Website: apple
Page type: customer-info-address
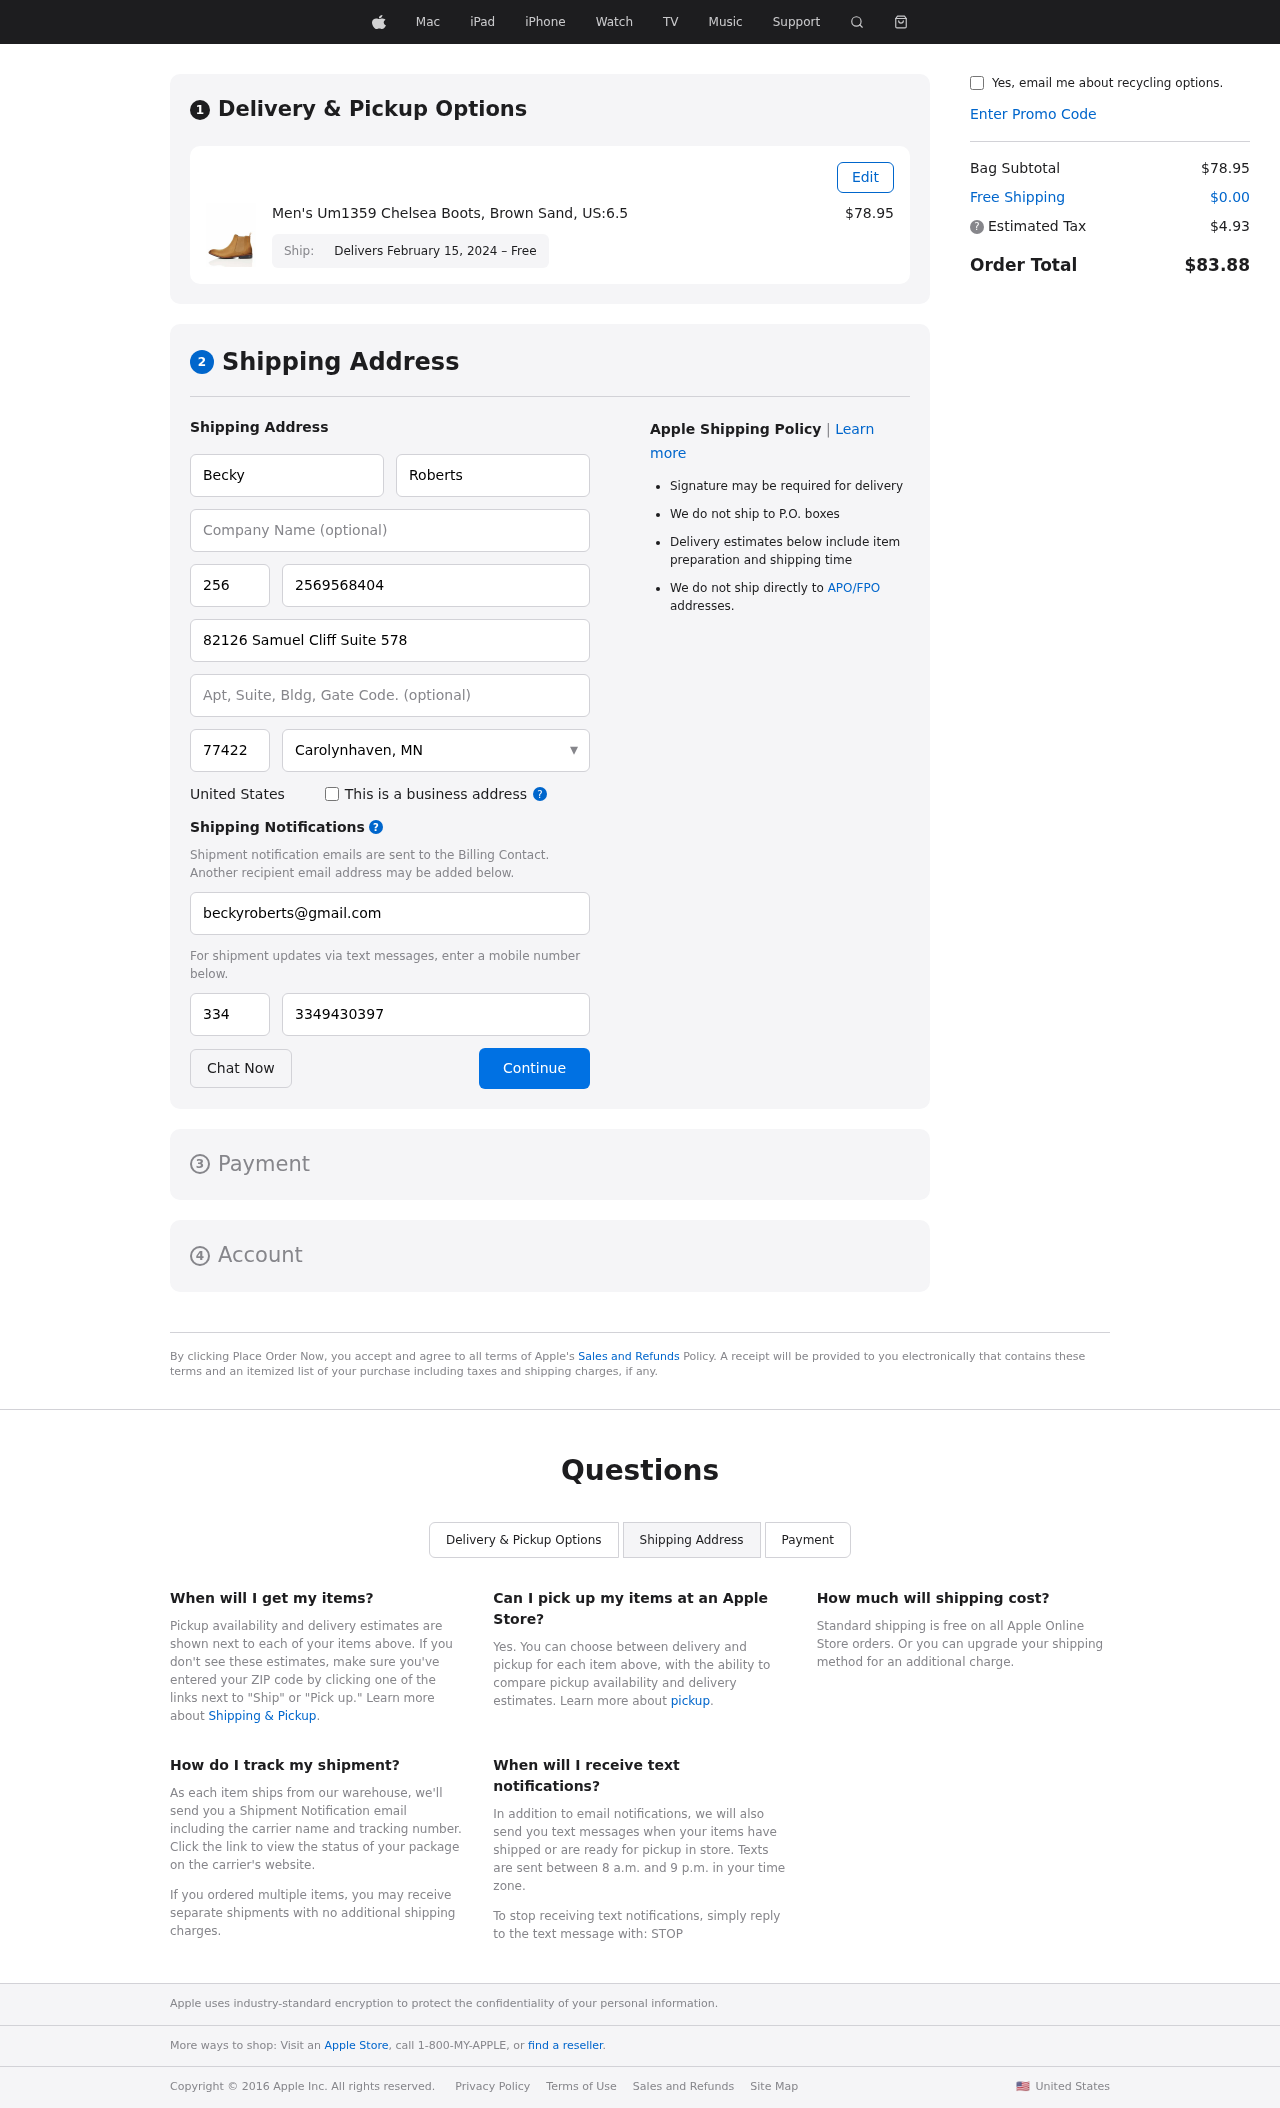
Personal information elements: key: PII_CITY_STATE
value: Carolynhaven, MN
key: PII_COUNTRY
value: United States
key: PII_EMAIL
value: beckyroberts@gmail.com
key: PII_FIRSTNAME
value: Becky
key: PII_LASTNAME
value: Roberts
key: PII_PHONE
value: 2569568404
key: PII_PHONE_ALT
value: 3349430397
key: PII_PHONE_ALT_AREA
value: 334
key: PII_PHONE_AREA
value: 256
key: PII_POSTCODE
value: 77422
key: PII_STREET
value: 82126 Samuel Cliff Suite 578
Product elements: key: PRODUCT1_NAME
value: Men's Um1359 Chelsea Boots, Brown Sand, US:6.5
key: PRODUCT1_PRICE
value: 78.95
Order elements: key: ORDER_DELIVERY_DATE
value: Delivers February 15, 2024 – Free
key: ORDER_SUBTOTAL
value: $78.95
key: ORDER_SHIPPING_COST
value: $0.00
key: ORDER_TAX
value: $4.93
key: ORDER_TOTAL
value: $83.88